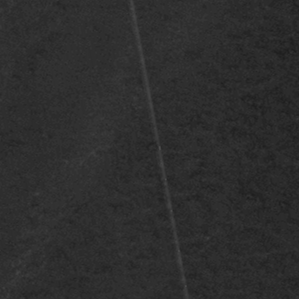
Label: frost